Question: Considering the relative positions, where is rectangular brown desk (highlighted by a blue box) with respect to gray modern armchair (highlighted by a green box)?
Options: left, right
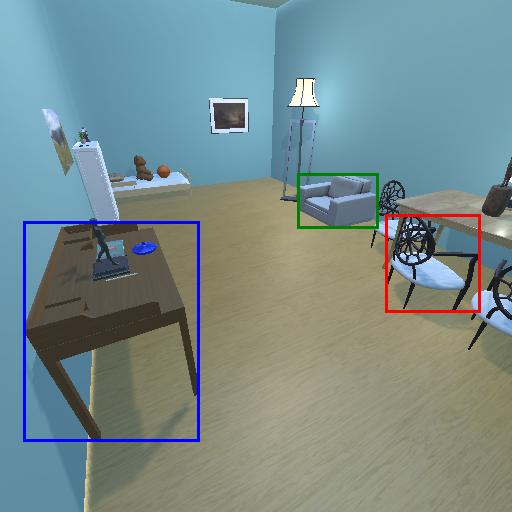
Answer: left